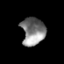
Tissue: prostate
Cell type: Epithelial cells
Senescence score: 0.3602
Nuclear area (px): 638
Mean DAPI intensity: 130.522